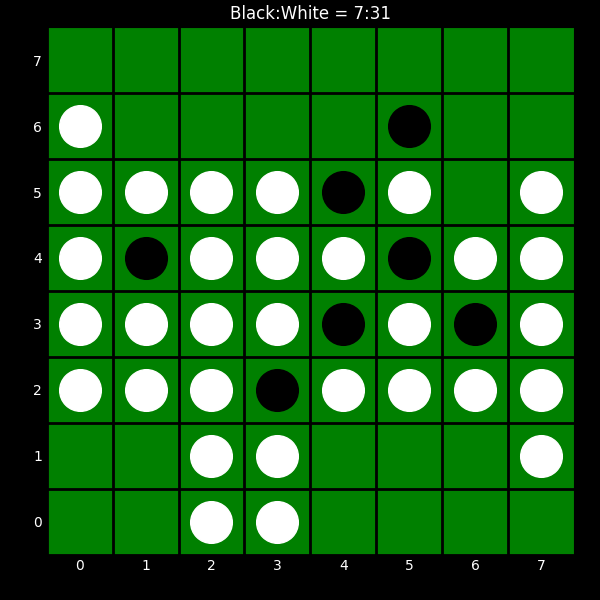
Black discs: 7
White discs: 31